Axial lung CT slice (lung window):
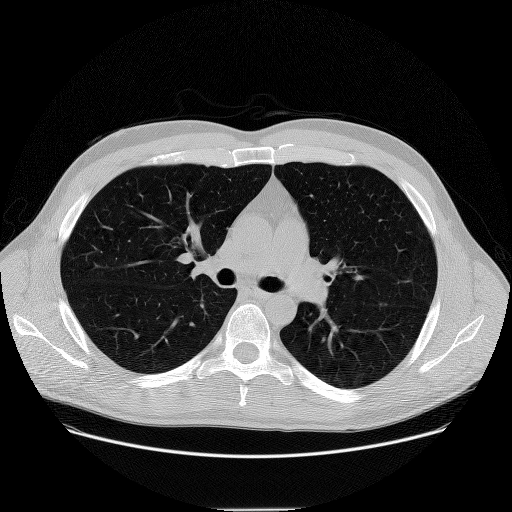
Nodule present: no